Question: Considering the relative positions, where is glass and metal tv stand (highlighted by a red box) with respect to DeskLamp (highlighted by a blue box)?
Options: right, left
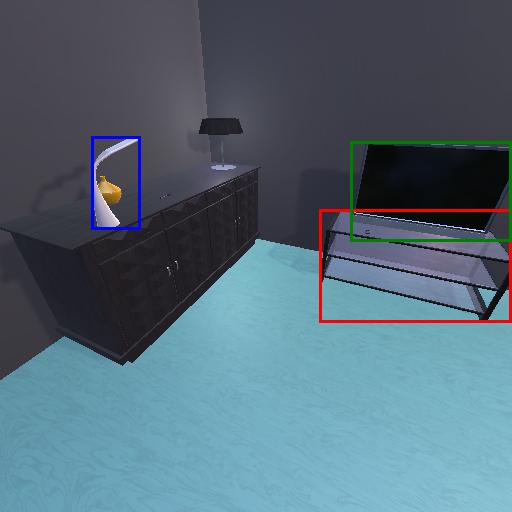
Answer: right